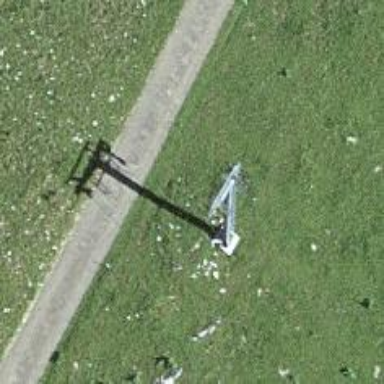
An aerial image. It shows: Pylon for aerialway.